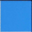
Piece: xx